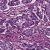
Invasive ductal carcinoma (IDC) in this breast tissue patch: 1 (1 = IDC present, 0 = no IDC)